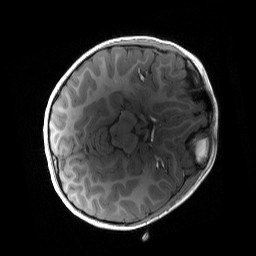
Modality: T1w
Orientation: axial
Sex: female
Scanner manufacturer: siemens
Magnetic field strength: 3 T
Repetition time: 1.9 s
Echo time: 0.00243 s